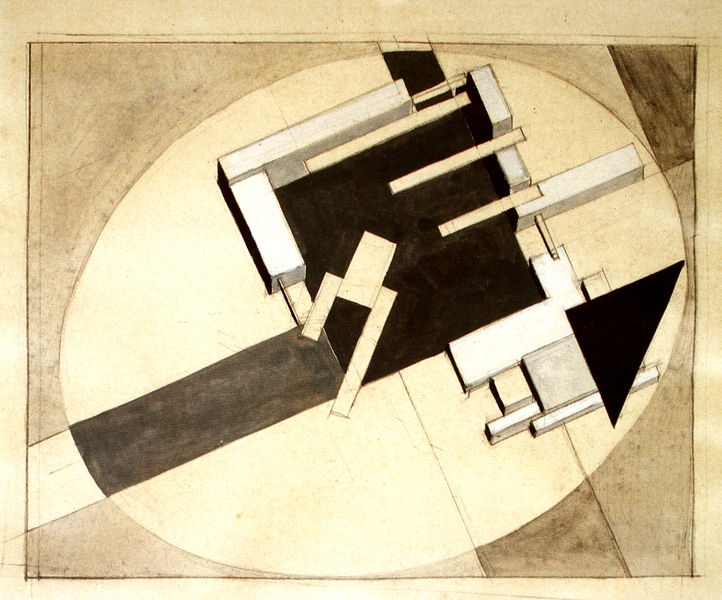
Titel: Skizze für Proun 1e. Stadt
Künstler: El Lissitzky
Institution: Eric Estorick Family Collection
Schlagwörter: körper, weiß, dreieck, kubismus, kubistisch, ocker, braun, grau, hell, holz, schwarz, zeichnung, gebäude, beige, muster, architektur, kreis, oval, abstrakt, flächen, modern, formen, graphik, linien, platz, streifen, eckig, rechteck, draufsicht, form, loch, entwurf, kunst, quader, rechteckig, plan, viereckig, geometrie, quadrat, konstruktivismus, russisch, aufriss, kubus, mathematik, blöcke, dessau, diagramm, ei